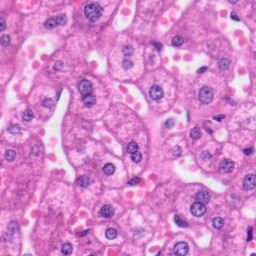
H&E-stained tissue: Liver